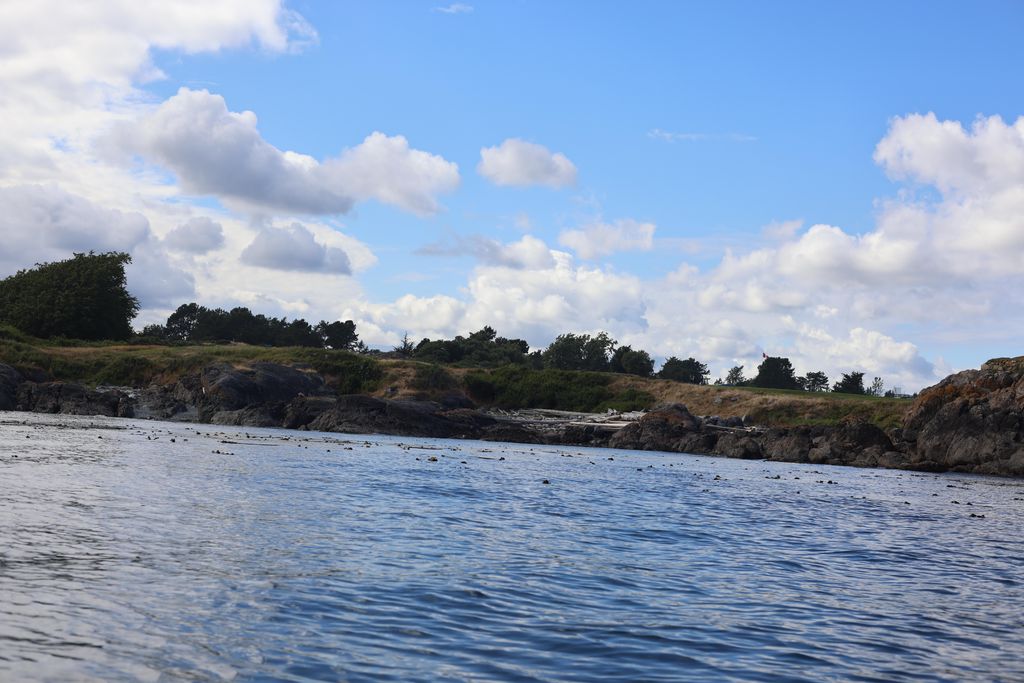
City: victoria